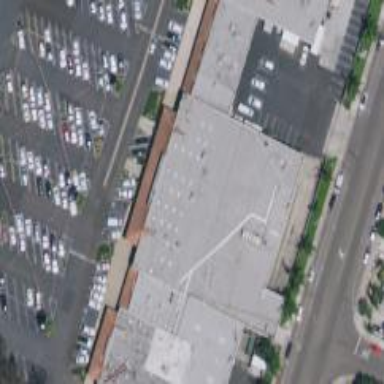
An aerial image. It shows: Commercial building housing supermarket.